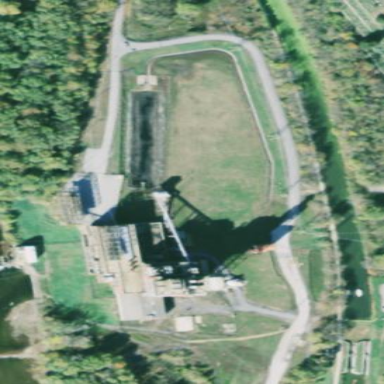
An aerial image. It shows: Plant powered by coal.